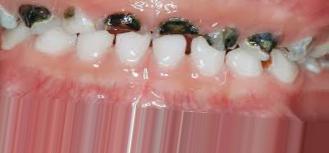
Condition: Caries